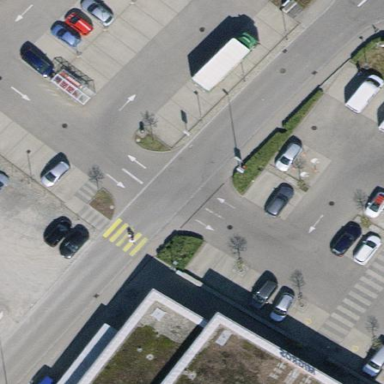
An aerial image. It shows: Parking aisle with pebblestone surface.